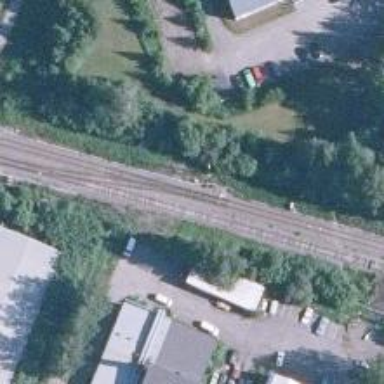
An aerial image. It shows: Railway track.